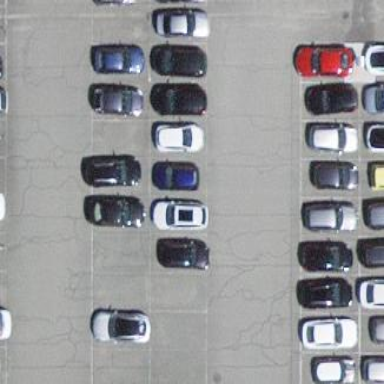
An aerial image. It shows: Parking area with surface.